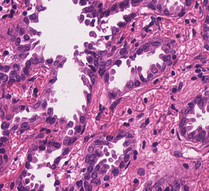
Tumor epithelial tissue: yes
Tumor-associated stroma tissue: yes
Normal tissue: no